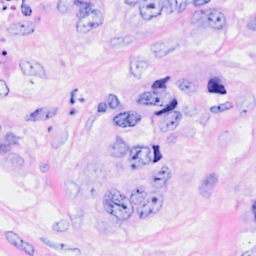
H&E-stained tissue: Breast